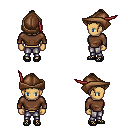
a pixel art fantasy rpg character, female body template, human, tanned skin, brown long-sleeve shirt, metal pants, blonde short topknot hairstyle, leather cap, ghillies, four views (front, back, left, right), 2x2 character sprite sheet, small pixel art, hard edges, no anti-aliasing